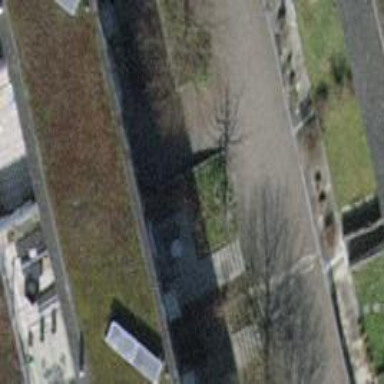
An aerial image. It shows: Terrace building.